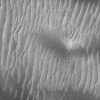
Atmospheric dust classification: not_dusty